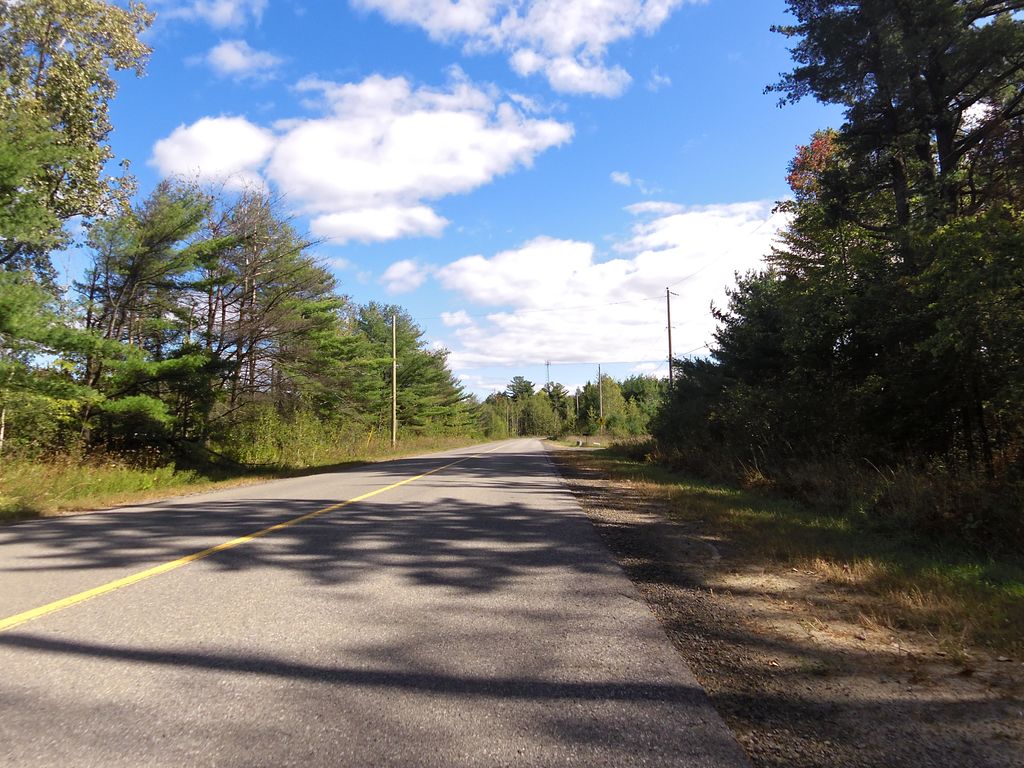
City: ottawa-gatineau